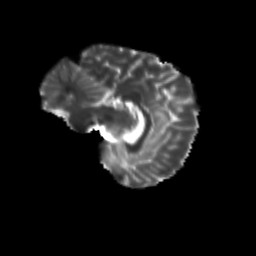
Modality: T2w
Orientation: sagittal
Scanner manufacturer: siemens
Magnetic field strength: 3 T
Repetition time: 9.2 s
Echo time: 0.084 s